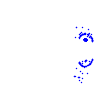
Particle: proton